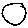
Label: moon